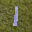
Label: 1